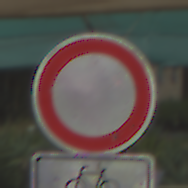
Verkehrszeichen: VerbotFahrzeugeAllerArt
Zusatzzeichen unten: EinspurigeFahrzeugeFrei5
Umgebung: Roofed, Special
Tageszeit: MorningAfternoon
Wetter: PartlyCloudy
Licht: Natural
Jahreszeit: NotSpecified
Kontrast: MediumContrast